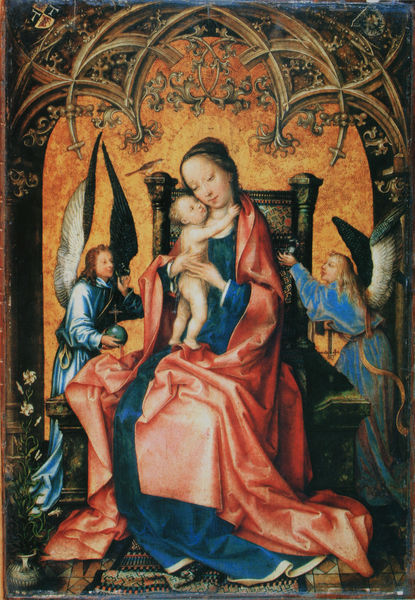
Titel: Madonna mit dem Jesuskind (Gossenbrotmadonna)
Künstler: Hans d.Ä. Holbein
Standort: Nürnberg
Institution: Germanisches Nationalmuseum
Schlagwörter: blau, flügel, gemälde, nackt, umhang, weiß, sitzen, blume, blumen, fenster, kleid, schwarz, stuhl, rot, teppich, bild, gewand, gold, mantel, sitzend, kind, mutter, gotik, engel, vase, umarmung, baby, thron, ornamente, stufen, schaf, kreuz, heiter, lilie, wappen, heiligenschein, spitzbogen, jesus, mittelalter, maria, madonna, mutter gottes, laube, ikone, altarbild, liebevoll, maßwerk, jesuskind, kuscheln, reichsapfel, t, 16. jahrhundert, 15. jahrhundert, rosenhag, ro, jessus, 15. jh., flogr, flogel, mantelrot